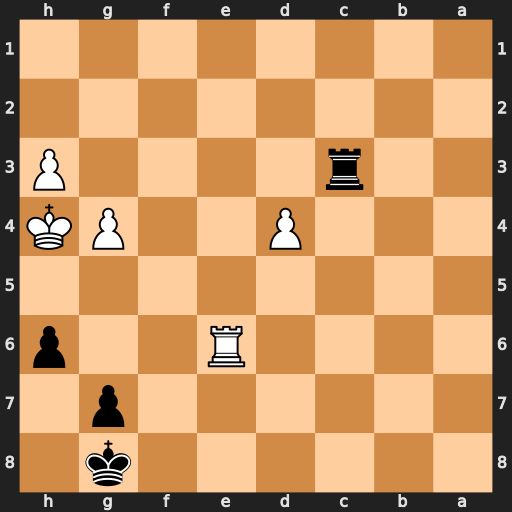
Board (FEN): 6k1/6p1/4R2p/8/3P2PK/2r4P/8/8
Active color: b
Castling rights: -
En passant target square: -
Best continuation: Kf7 Re5 g5+ Rxg5 hxg5+